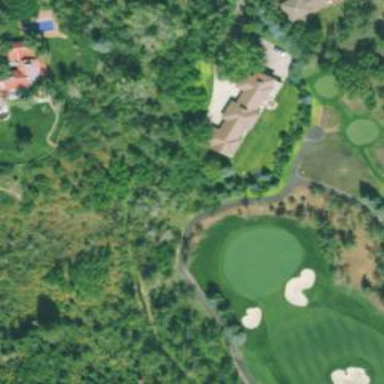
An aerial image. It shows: Track designated as Golf Cart Path.